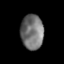
Tissue: lung
Cell type: Epithelial cells
Senescence score: 0.2277
Nuclear area (px): 780
Mean DAPI intensity: 114.987